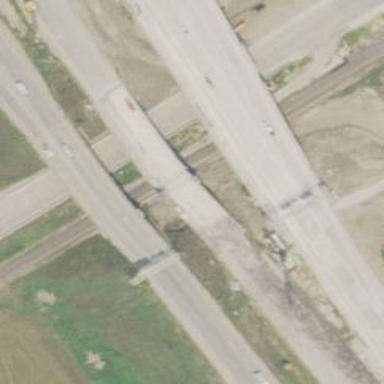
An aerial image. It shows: Motorway bridge.